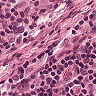
Metastatic tissue present: no